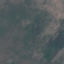
Land use / land cover: HerbaceousVegetation